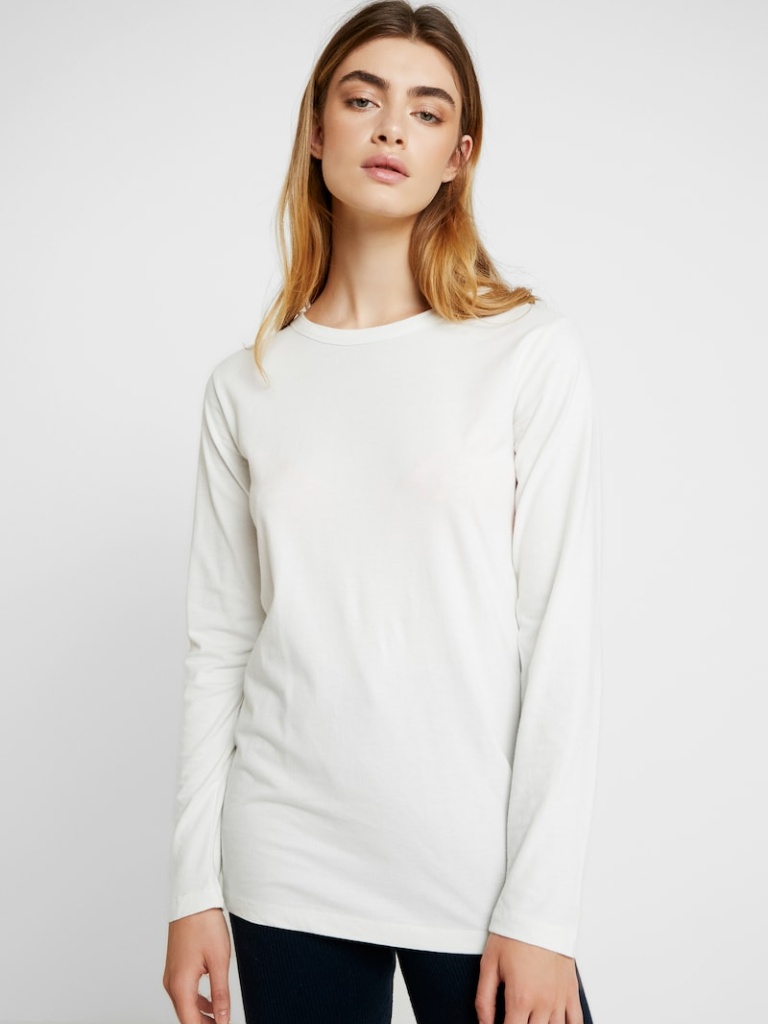
cotton relaxed a long-sleeved with the sleeves down hip length Untucked crew t-shirt